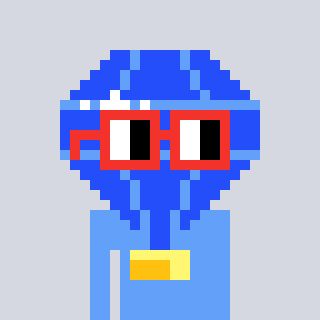
a pixel art character with square red glasses, a blue diamond-shaped head and a blue-colored body on a cool background